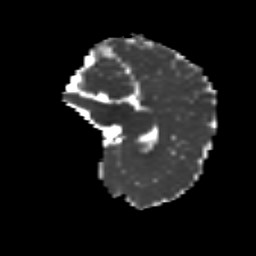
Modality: MD
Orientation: sagittal
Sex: male
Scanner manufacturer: siemens
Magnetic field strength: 3 T
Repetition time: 5 s
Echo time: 0.071 s